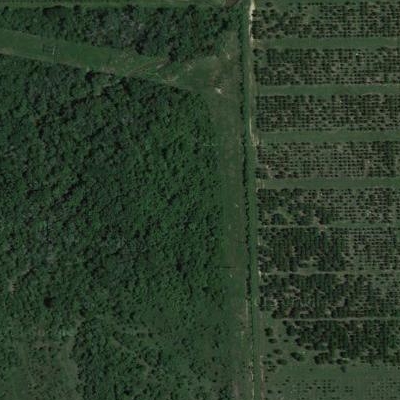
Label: eForest